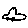
Label: car